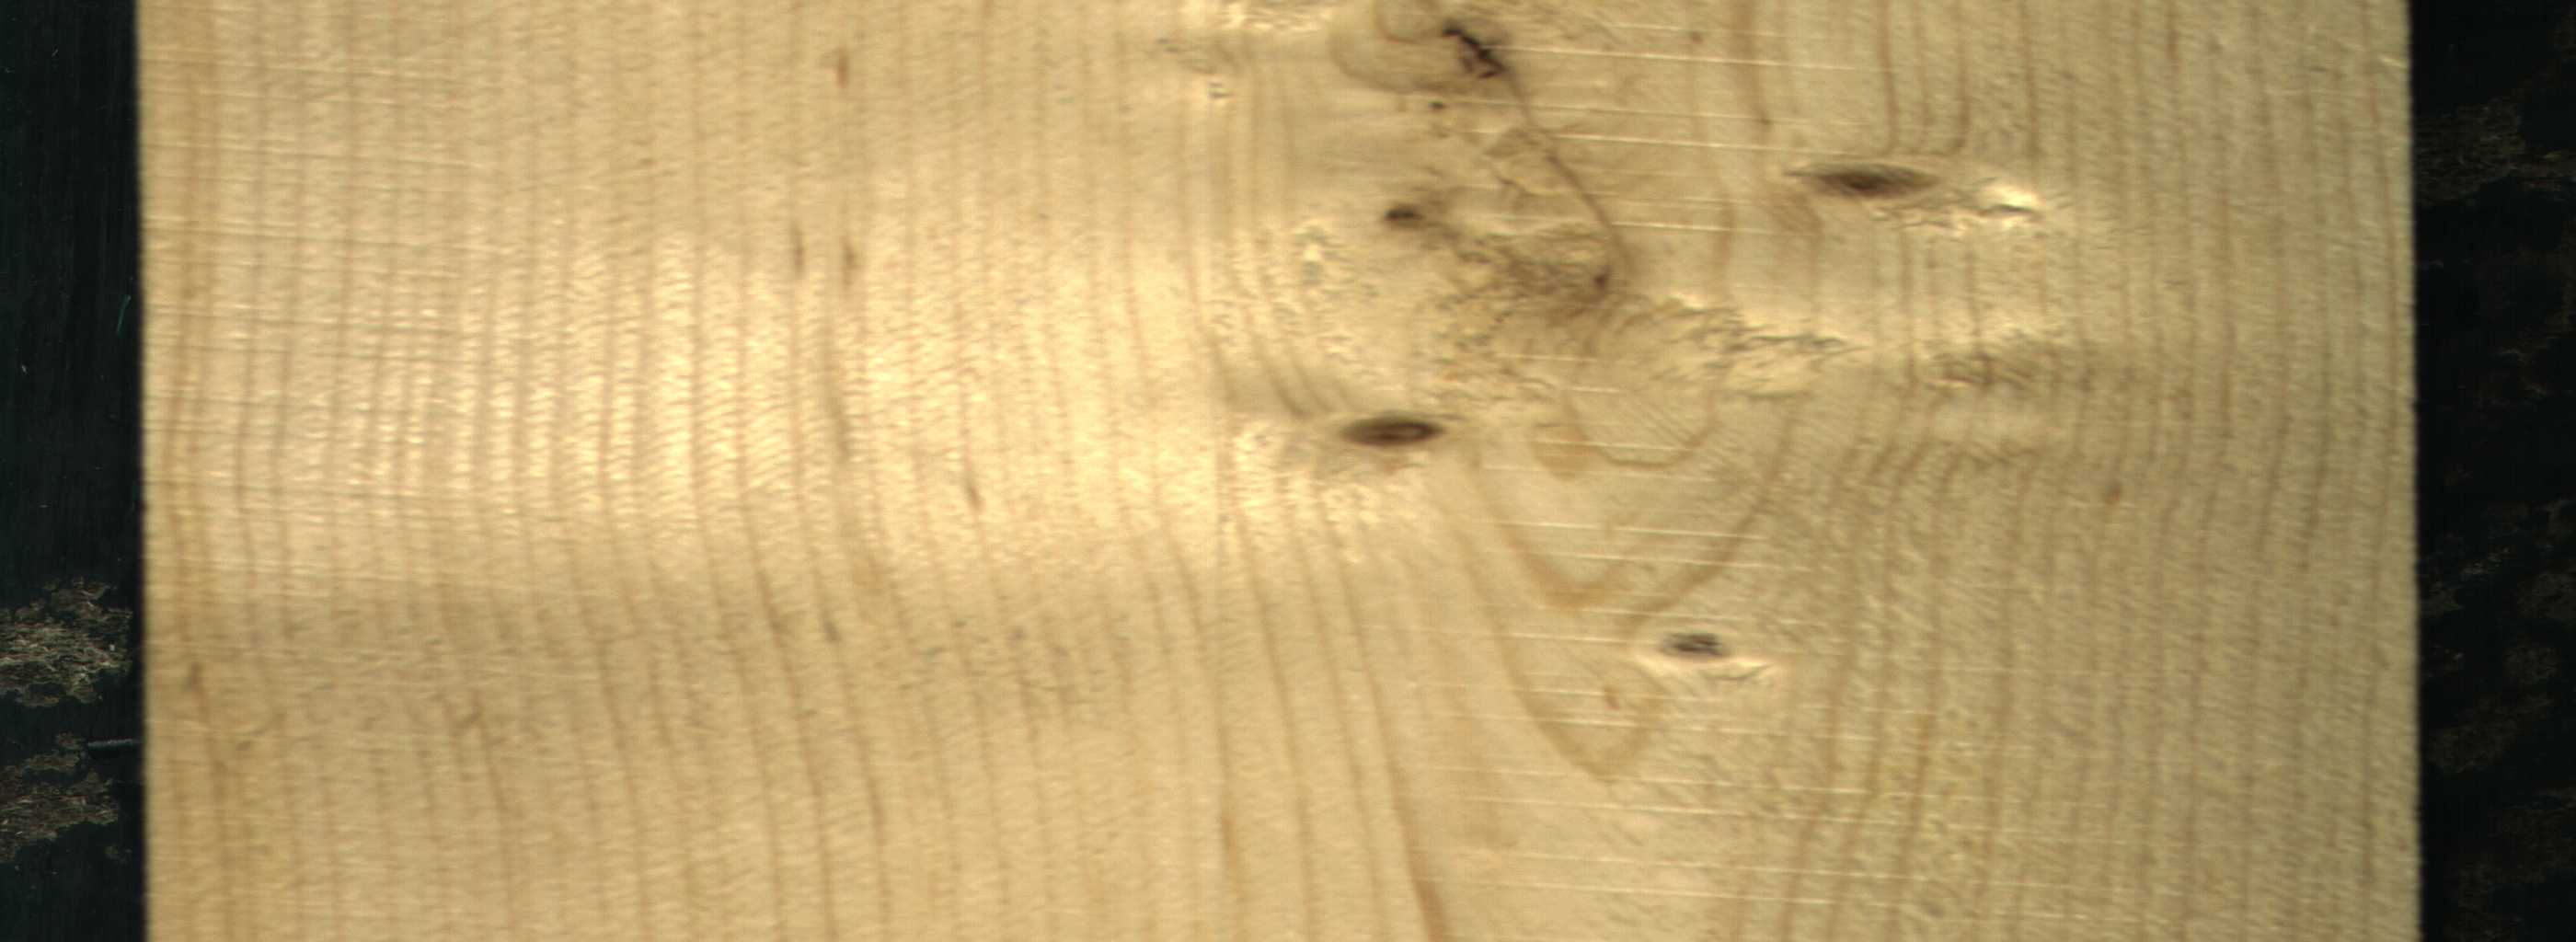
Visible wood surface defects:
Dead_Knot
Live_Knot
Live_Knot